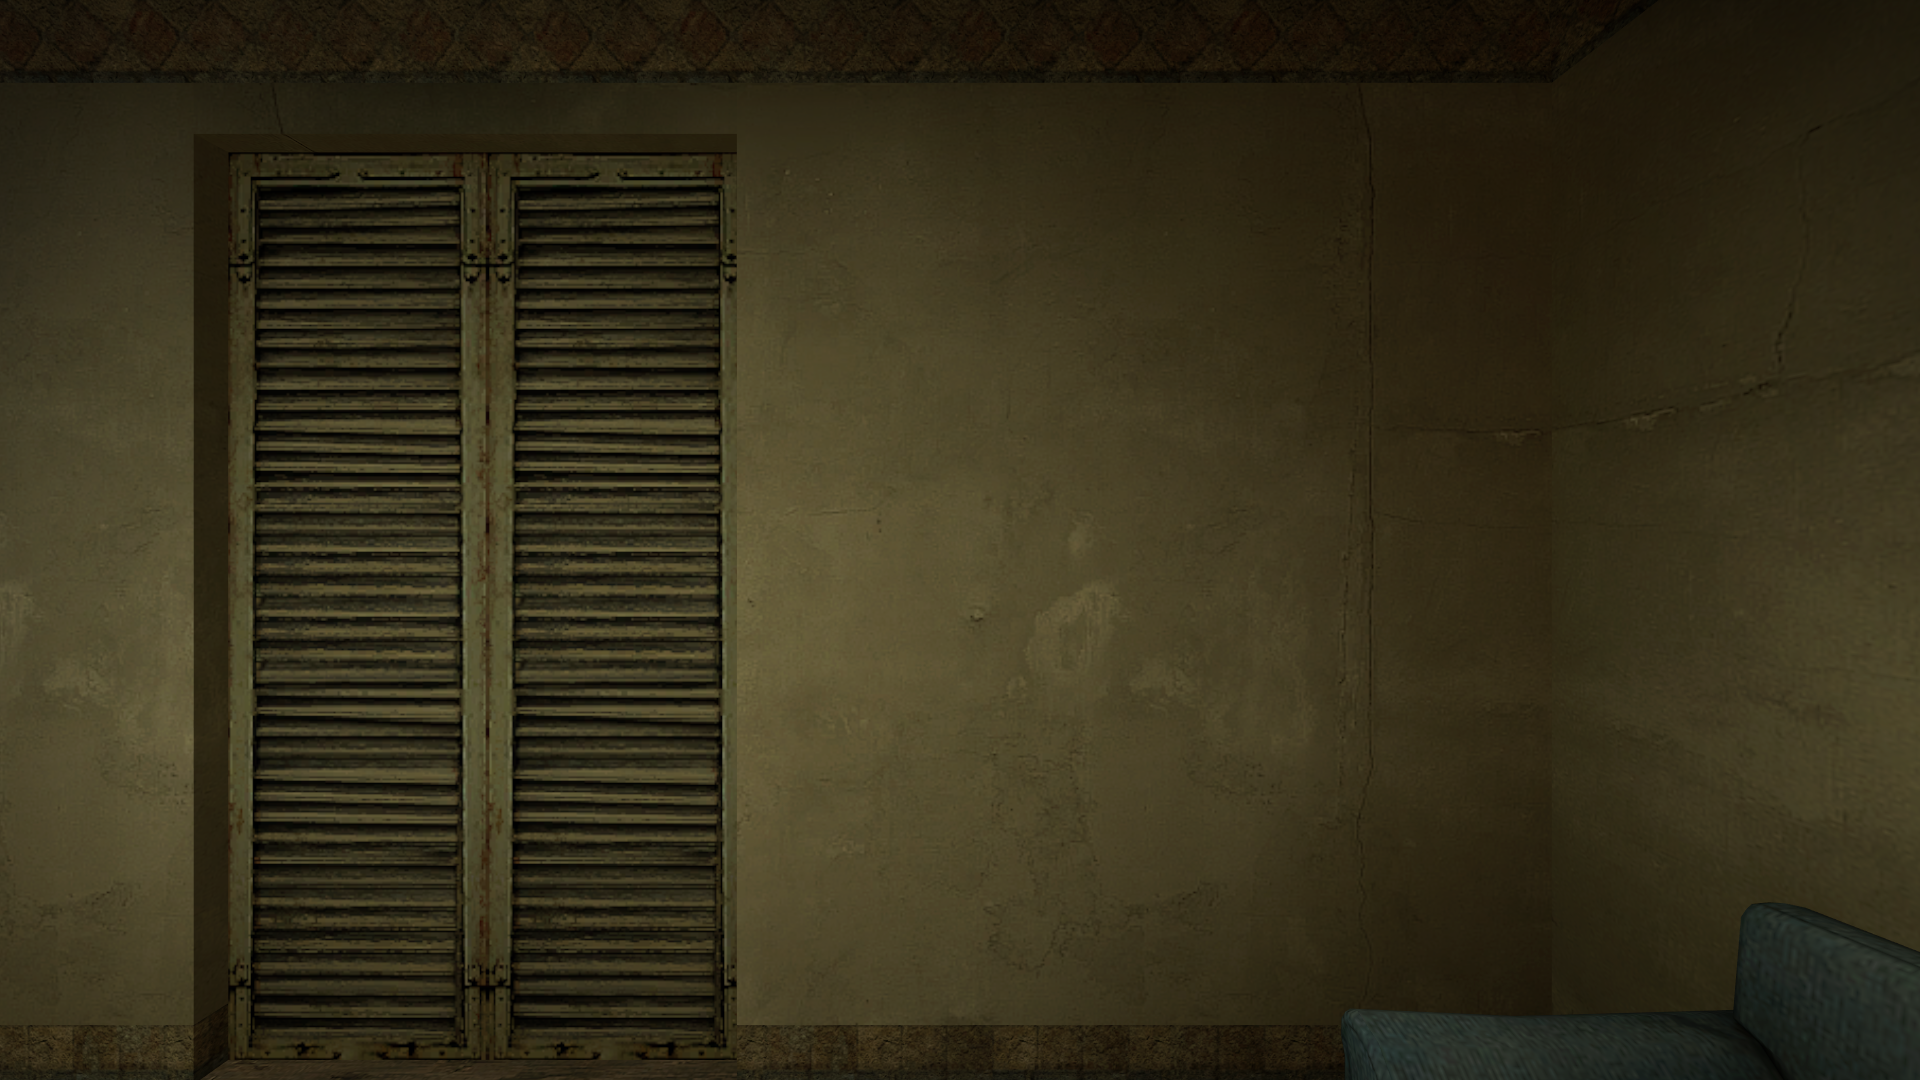
Map: de_mirage